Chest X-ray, PA view. Patient: 37 years old, sex F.
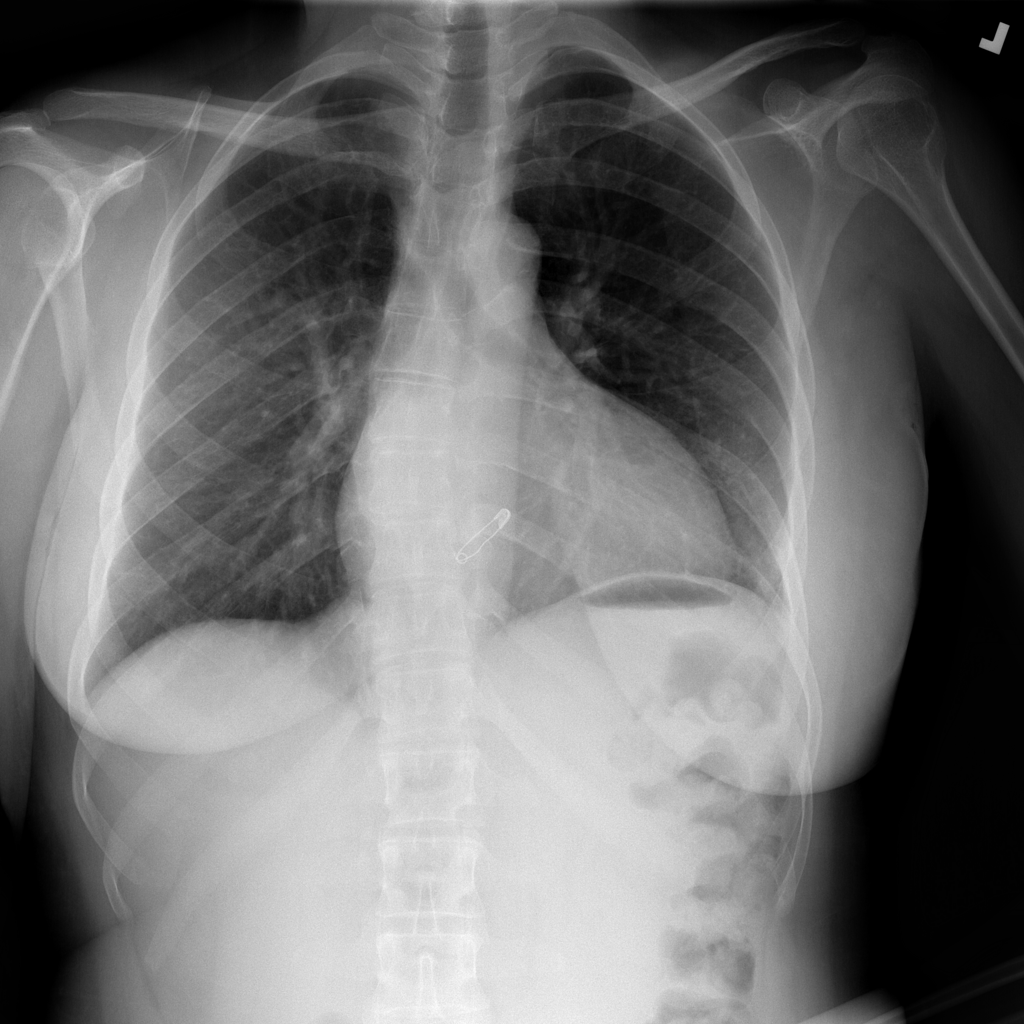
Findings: No Finding